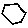
Label: hexagon